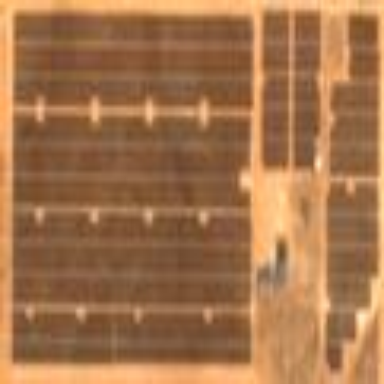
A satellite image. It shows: Solar power plant utilizing photovoltaic technology.